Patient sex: M
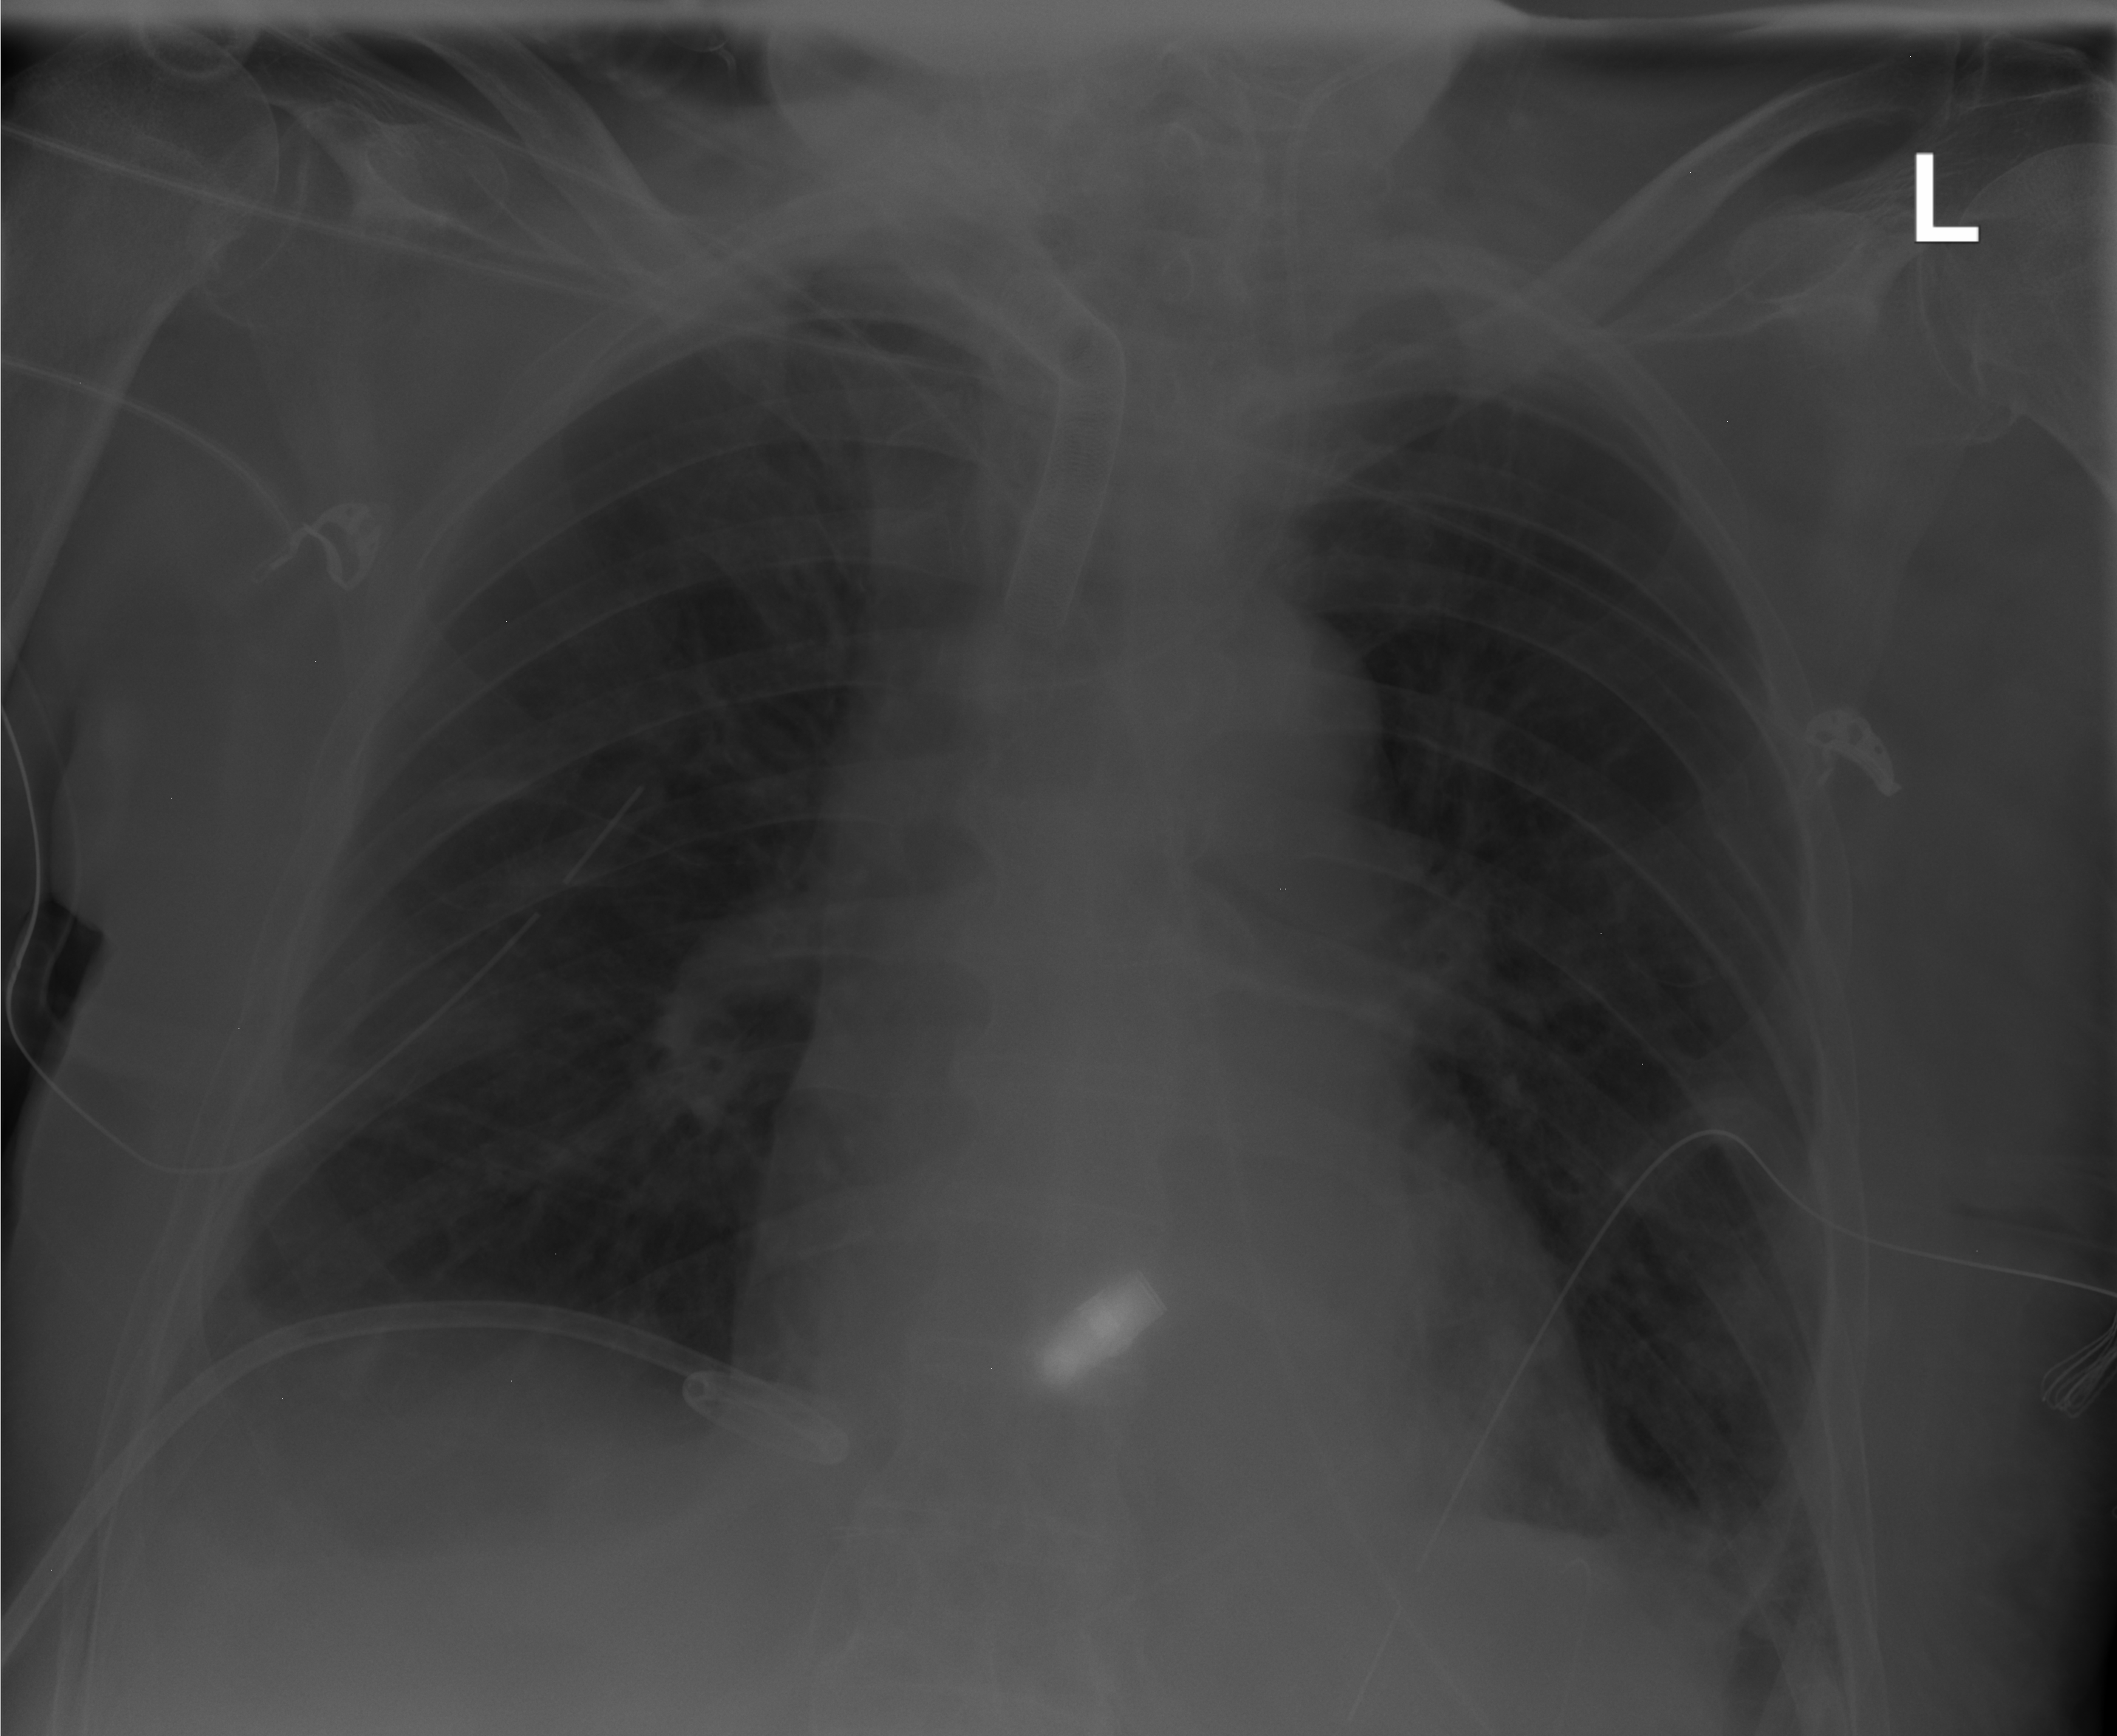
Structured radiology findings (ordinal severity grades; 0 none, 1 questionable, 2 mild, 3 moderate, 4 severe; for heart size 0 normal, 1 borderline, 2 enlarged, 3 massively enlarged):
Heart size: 1
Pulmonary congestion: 2
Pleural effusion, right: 2
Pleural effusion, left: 1
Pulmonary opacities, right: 0
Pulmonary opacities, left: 0
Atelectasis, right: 2
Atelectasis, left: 0